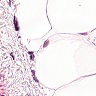
Metastatic tissue present: no